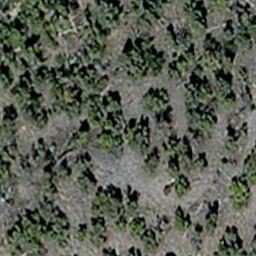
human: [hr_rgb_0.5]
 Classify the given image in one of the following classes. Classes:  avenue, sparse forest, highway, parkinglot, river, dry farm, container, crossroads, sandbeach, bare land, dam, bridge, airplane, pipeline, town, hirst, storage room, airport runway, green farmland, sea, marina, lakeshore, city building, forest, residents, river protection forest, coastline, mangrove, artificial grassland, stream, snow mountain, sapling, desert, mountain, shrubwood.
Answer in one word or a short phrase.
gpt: sparse forest